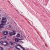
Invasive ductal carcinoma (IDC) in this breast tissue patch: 0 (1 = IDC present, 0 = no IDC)